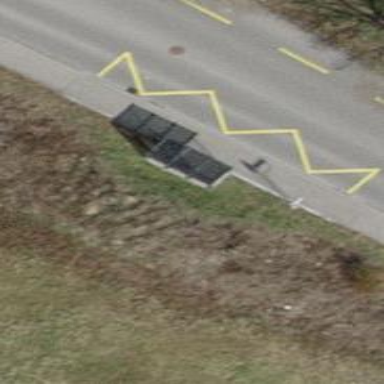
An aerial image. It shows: Bench.